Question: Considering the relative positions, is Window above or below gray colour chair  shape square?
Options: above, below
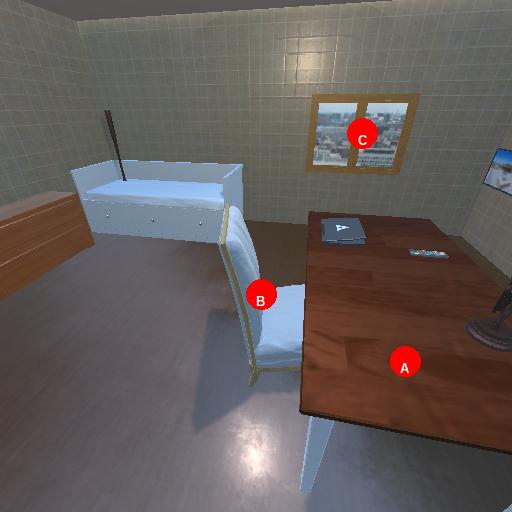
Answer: above